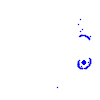
Particle: pion